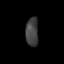
Tissue: lung
Cell type: Myeloid cells
Senescence score: 0.6208
Nuclear area (px): 356
Mean DAPI intensity: 65.087